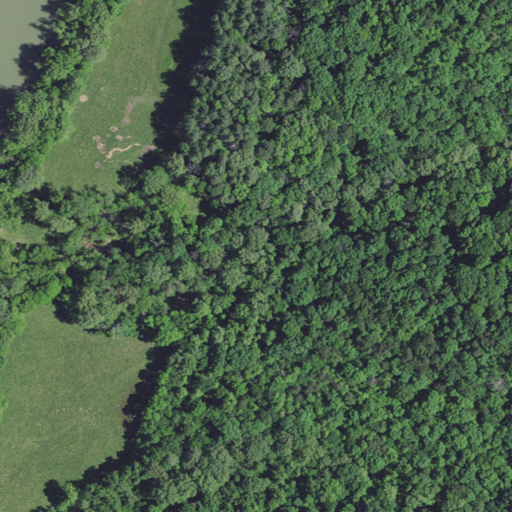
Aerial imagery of valley in Kentucky named Short Hollow containing deciduous forest, pasture, mixed forest, open water, and grassland